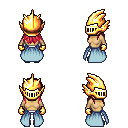
a pixel art fantasy rpg character, female body template, human, tanned skin, overskirt, white pants, ruby red unkempt hairstyle, gold helm, gold gloves, gray slippers, four views (front, back, left, right), 2x2 character sprite sheet, small pixel art, hard edges, no anti-aliasing